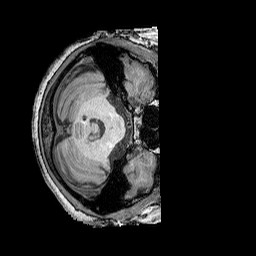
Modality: T1w
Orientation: axial
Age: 54
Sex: female
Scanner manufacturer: siemens
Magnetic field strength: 3 T
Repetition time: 2.25 s
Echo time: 0.00411 s